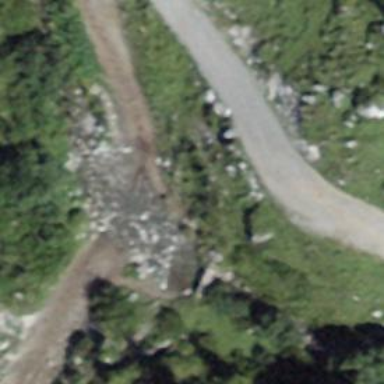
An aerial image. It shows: Path on bridge.